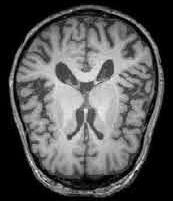
Label: notumor